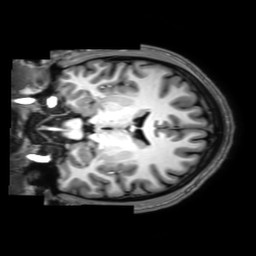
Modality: T1w
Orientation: coronal
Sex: male
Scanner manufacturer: philips
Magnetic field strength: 3 T
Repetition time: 0.0123 s
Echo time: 0.003475 s